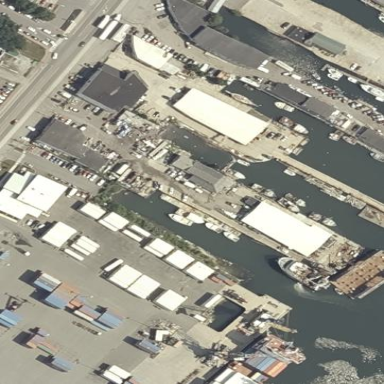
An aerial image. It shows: Industrial area with shipyard pier.